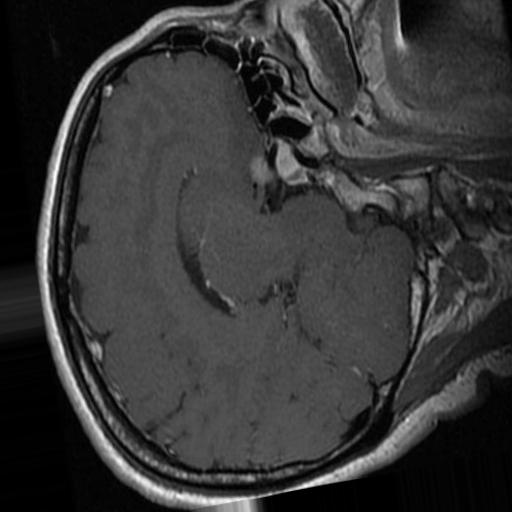
Label: brain_tumor